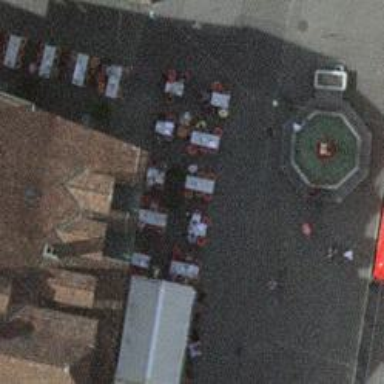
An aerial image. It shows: Outdoor seating area for leisure.